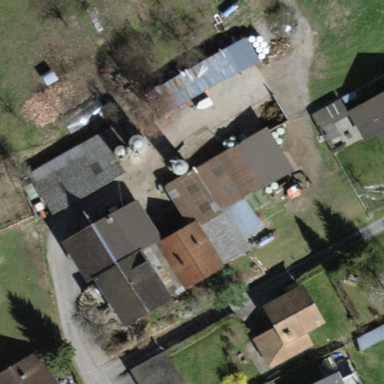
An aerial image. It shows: Farmyard area.